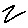
Label: zigzag